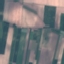
Land use / land cover class: AnnualCrop